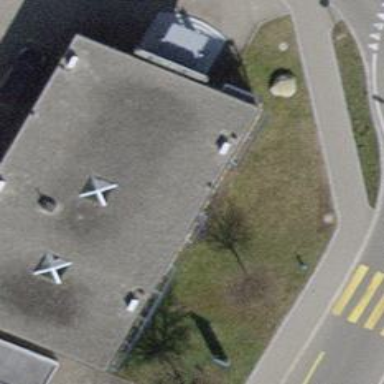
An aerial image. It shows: Office building with gabled roof.